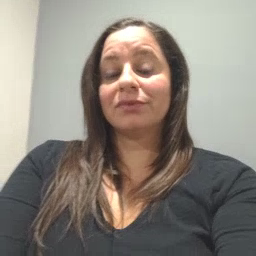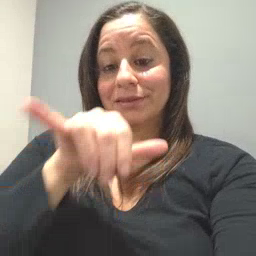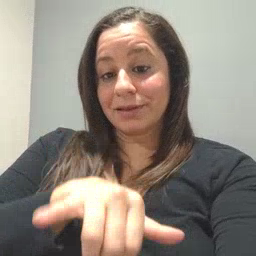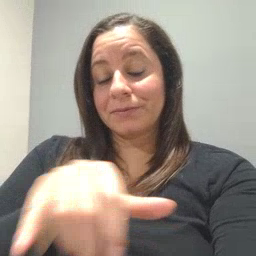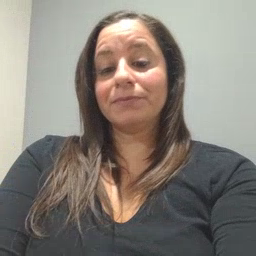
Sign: stay